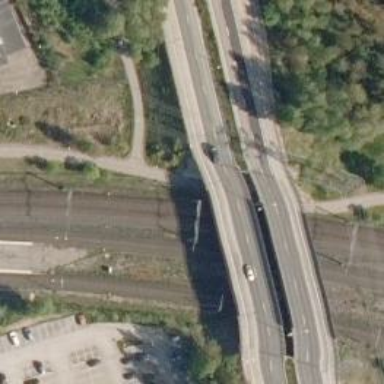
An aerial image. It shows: Railway track with continuous electrified contact line.